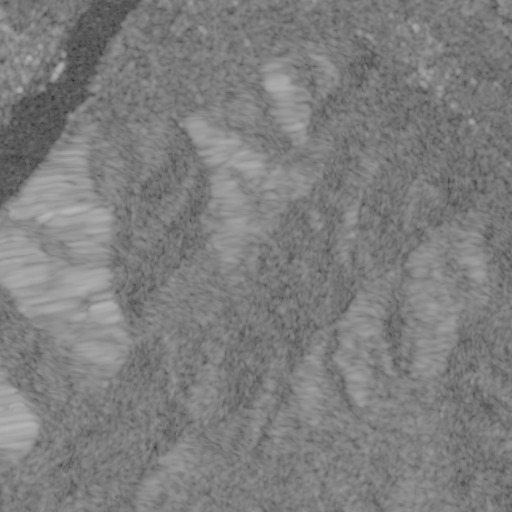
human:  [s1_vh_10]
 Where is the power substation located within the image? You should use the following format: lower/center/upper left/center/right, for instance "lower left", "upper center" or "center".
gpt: The power substation is located in the upper right of the image.
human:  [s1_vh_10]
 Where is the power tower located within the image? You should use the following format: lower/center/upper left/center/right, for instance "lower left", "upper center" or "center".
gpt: There is no power tower in the image.

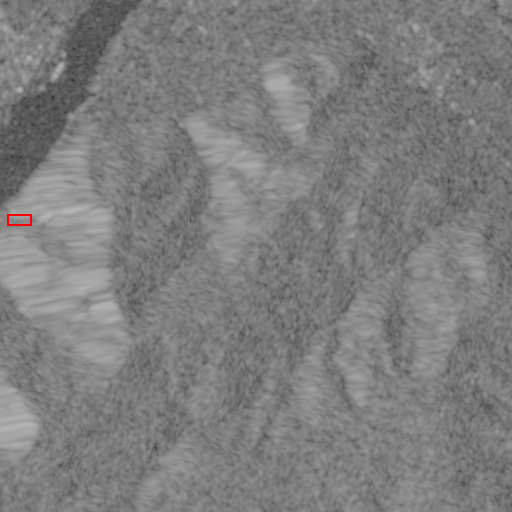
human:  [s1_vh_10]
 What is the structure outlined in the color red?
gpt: The structure outlined in red is a quarry.
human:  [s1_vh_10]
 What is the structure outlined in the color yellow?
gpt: There is no yellow outline.